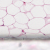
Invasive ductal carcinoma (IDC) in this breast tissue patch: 0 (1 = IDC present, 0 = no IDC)